Question:
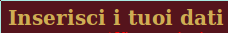
Answer: Try <URL>